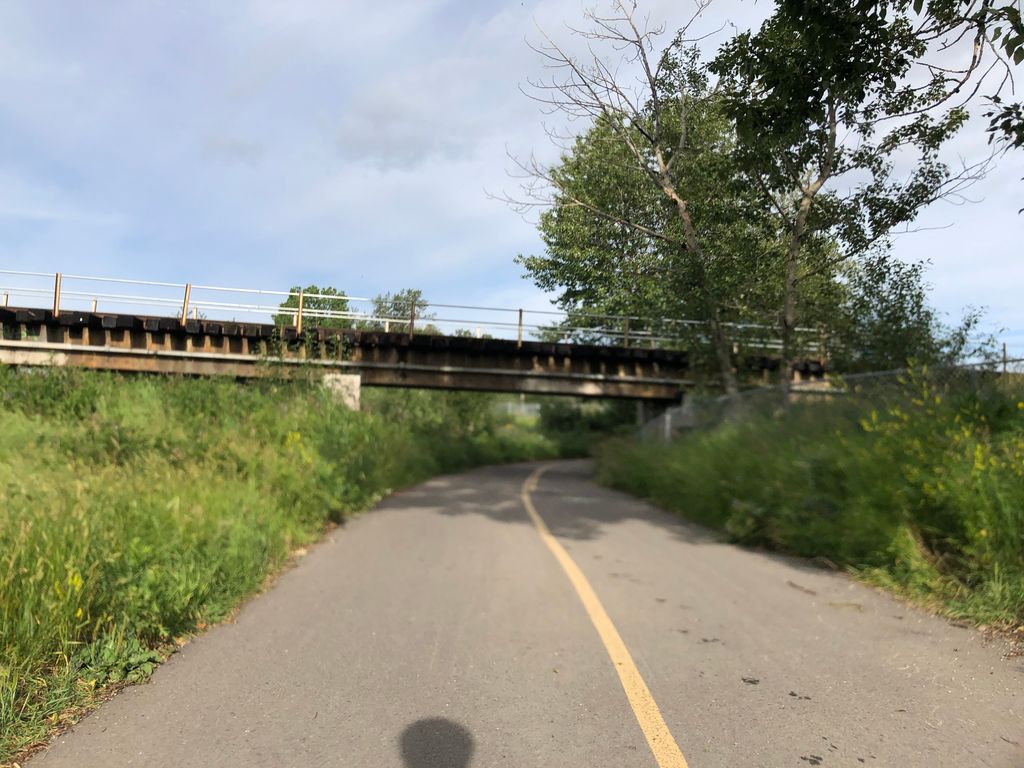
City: calgary